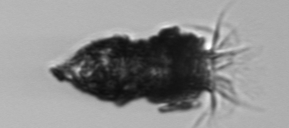
Label: Tintinnopsis